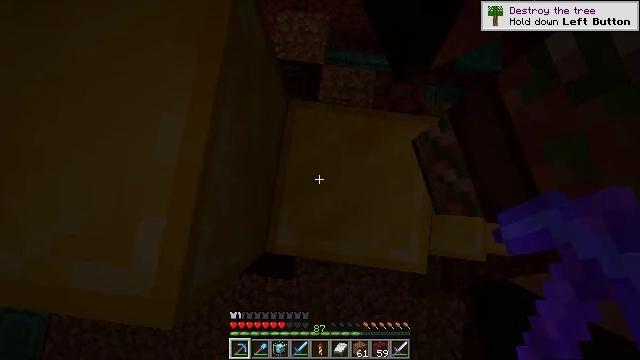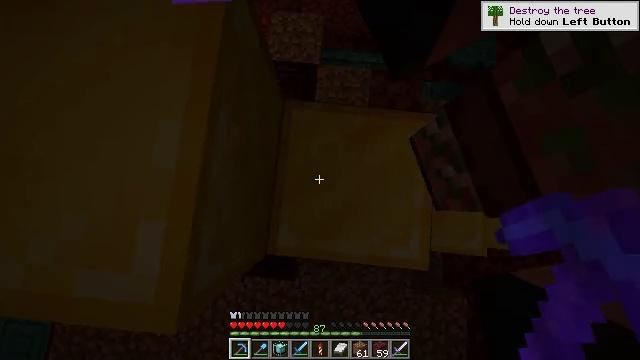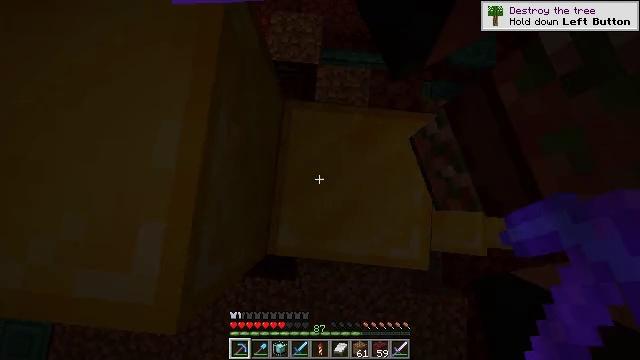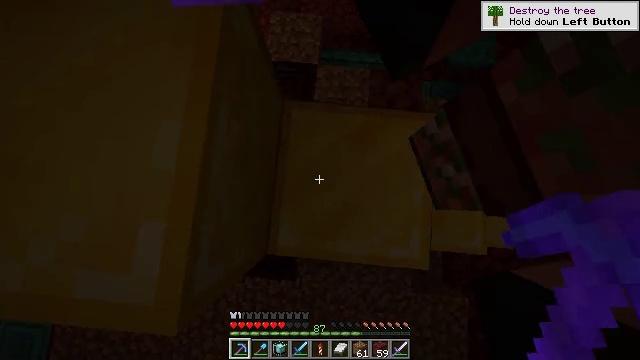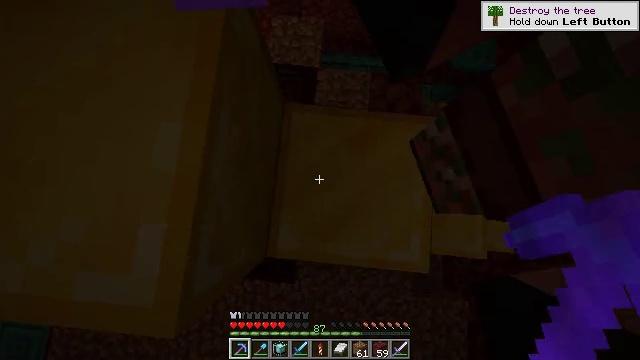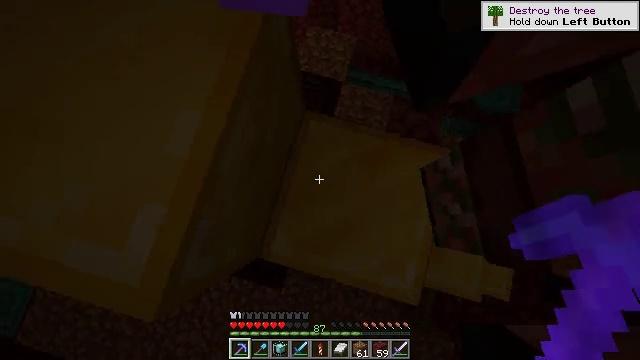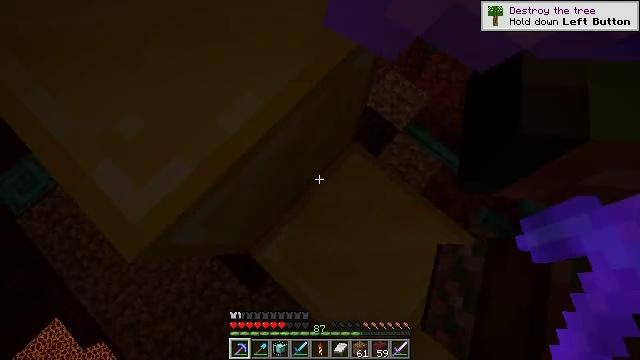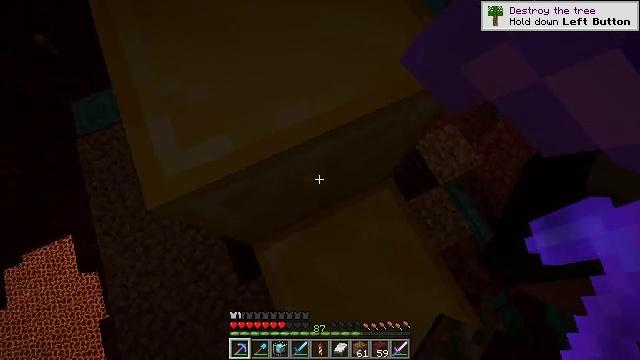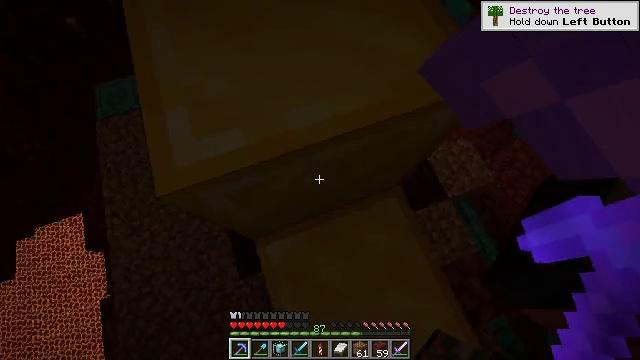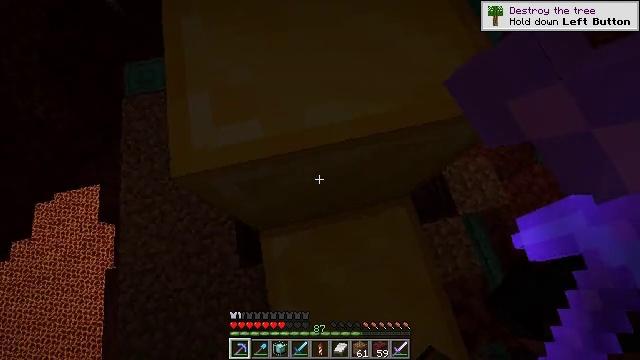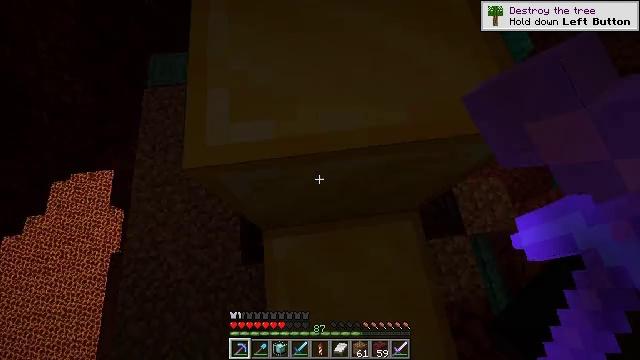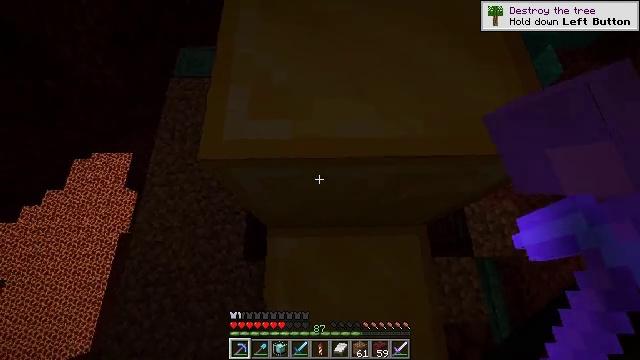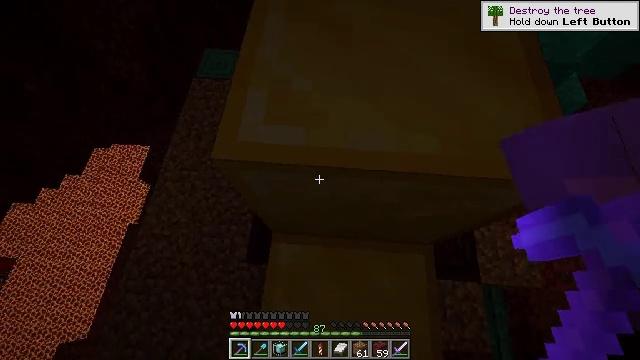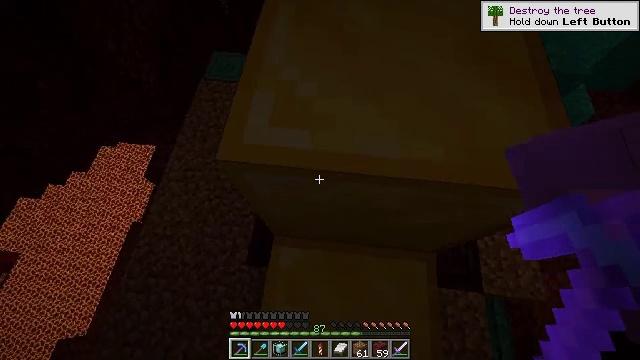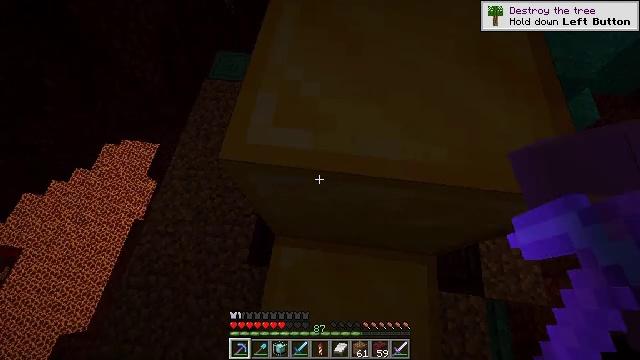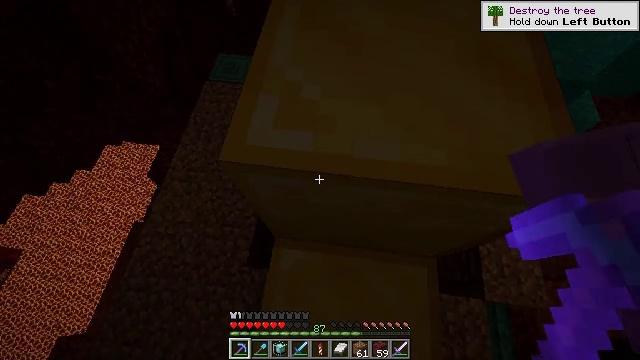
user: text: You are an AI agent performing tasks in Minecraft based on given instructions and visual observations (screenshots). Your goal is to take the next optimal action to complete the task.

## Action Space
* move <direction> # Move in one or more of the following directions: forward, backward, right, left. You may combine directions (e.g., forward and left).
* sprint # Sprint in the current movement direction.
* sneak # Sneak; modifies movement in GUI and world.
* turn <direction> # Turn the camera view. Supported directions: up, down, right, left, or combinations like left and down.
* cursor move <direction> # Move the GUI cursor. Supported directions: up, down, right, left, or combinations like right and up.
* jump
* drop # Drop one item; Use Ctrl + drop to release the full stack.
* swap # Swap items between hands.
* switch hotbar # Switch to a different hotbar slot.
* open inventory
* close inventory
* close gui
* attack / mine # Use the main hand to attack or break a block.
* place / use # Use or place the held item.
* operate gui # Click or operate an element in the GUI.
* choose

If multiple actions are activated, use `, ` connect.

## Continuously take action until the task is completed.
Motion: motion action
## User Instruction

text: Break the gold block to collect it.
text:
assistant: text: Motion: turn right
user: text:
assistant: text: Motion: no_op
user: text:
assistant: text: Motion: no_op
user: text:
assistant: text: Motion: no_op
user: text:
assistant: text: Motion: turn left and up
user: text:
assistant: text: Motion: turn left and up
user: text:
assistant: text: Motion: turn left and up
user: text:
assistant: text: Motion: turn left
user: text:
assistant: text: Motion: turn left
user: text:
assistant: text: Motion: turn left and up
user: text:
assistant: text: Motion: turn left
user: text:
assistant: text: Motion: turn left and up
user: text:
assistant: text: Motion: turn left
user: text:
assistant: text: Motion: turn left
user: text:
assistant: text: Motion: no_op
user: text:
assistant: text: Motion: no_op
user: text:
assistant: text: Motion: no_op
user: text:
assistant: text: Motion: no_op
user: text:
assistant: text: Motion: no_op
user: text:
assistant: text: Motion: no_op
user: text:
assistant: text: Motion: no_op
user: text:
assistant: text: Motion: no_op
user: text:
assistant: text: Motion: no_op
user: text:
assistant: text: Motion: move forward, turn right and down
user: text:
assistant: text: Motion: move forward, turn right and down
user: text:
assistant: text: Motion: move forward, turn right and down
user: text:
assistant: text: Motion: turn right and down
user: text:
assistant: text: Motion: turn right
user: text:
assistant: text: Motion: move forward, turn right
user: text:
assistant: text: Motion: move forward, turn right, jump